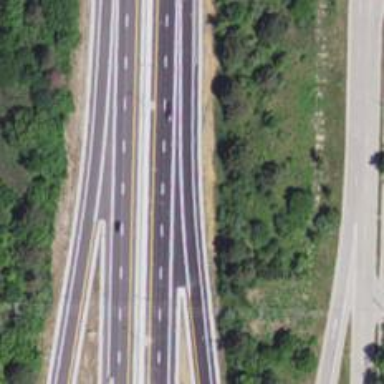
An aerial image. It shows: Asphalt motorway link.